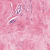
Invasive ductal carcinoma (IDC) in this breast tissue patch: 0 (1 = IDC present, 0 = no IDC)